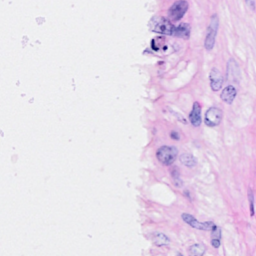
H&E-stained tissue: Breast